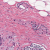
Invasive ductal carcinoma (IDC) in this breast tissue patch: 1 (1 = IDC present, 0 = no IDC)